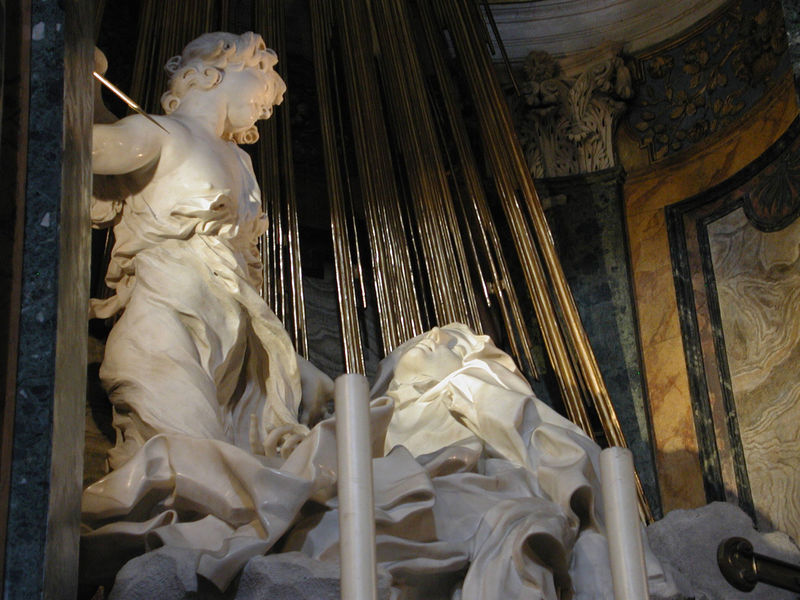
Titel: Die Verzückung der hl. Theresa von Avila in der Capella Cornaro
Künstler: Giovanni Lorenzo Bernini
Standort: Rom, S. Maria della Vittoria (EU - I - Latium)
Schlagwörter: blau, mann, nackt, schlaf, umhang, weiß, brust, frau, haar, licht, marmor, mund, nase, tuch, beige, augen, barock, falten, messer, mord, rache, tot, kirche, figur, gold, kind, kinn, lippen, locken, renaissance, rokoko, engel, skulptur, statue, kerze, kerzen, junge, sonnenstrahl, antike, kreuz, strahlen, schwert, offenbarung, kapitell, jesus, pieta, sterben, dolch, maria, kapitel, racheengel, stahlen, nasei